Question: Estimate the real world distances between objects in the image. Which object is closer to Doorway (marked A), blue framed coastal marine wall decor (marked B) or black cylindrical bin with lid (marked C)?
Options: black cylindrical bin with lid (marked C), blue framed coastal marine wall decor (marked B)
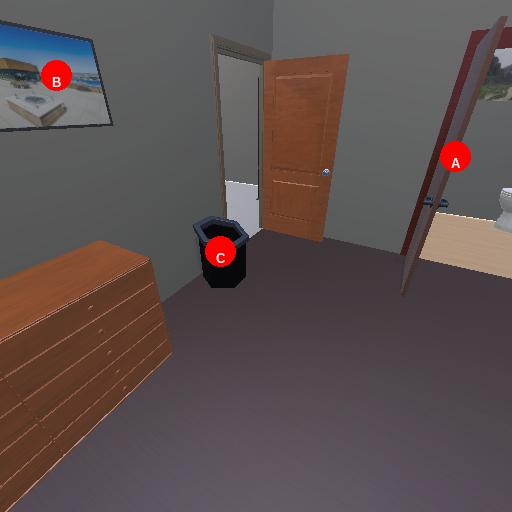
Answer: black cylindrical bin with lid (marked C)